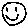
Label: smiley face